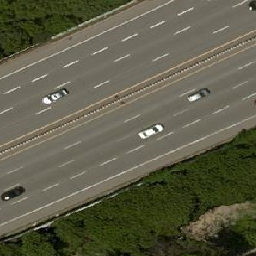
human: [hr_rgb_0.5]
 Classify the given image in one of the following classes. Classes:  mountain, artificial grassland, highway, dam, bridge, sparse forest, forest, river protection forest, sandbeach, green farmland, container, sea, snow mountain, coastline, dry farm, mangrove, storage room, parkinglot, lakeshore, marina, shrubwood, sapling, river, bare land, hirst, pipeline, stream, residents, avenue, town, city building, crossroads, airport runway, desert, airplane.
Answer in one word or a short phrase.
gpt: highway